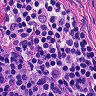
Metastatic tissue present: no